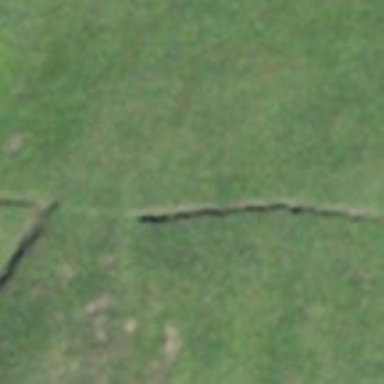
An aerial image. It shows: Culvert tunnel underneath ditch.